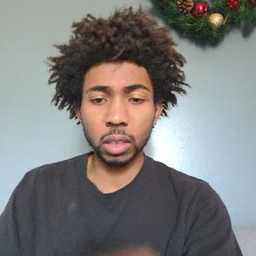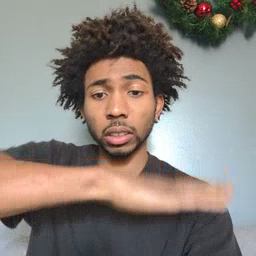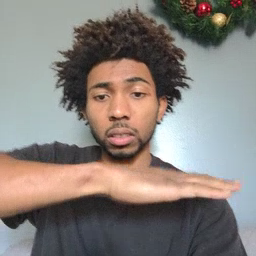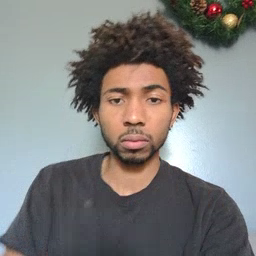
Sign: table